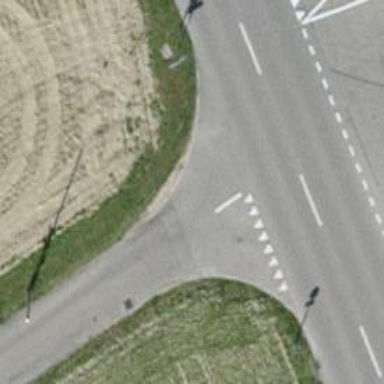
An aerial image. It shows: Road with "give way" sign.